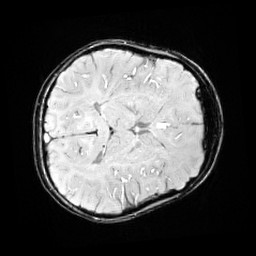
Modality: SWI
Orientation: axial
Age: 10
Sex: male
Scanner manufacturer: siemens
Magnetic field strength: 3 T
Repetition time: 0.027 s
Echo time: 0.02 s